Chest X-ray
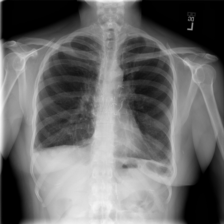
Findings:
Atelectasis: negative
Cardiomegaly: negative
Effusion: negative
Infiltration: negative
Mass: negative
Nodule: negative
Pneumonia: negative
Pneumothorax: negative
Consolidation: negative
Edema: negative
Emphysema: negative
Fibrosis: negative
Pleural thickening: negative
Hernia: negative